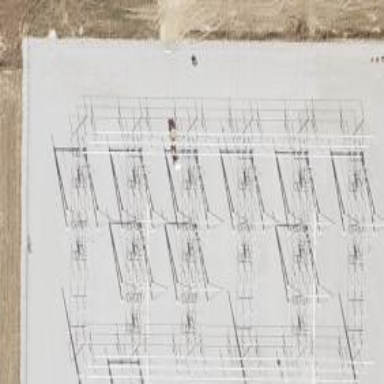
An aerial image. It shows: Switch for power supply.